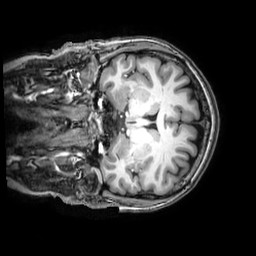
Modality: T1w
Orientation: coronal
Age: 56
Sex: female
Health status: healthy
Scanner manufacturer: philips
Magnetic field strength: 3 T
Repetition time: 0.008185 s
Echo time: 0.003746 s